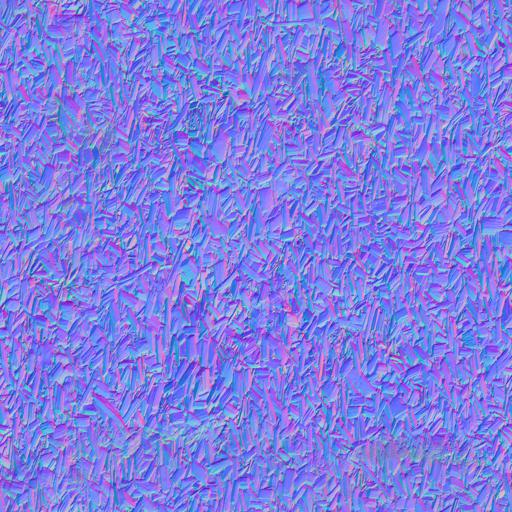
chips ground wood wooden